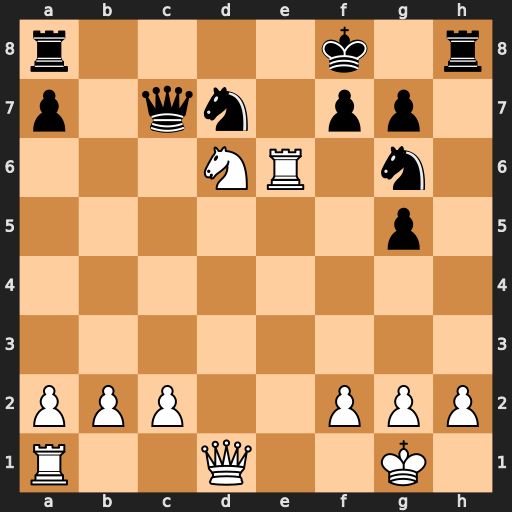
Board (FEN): r4k1r/p1qn1pp1/3NR1n1/6p1/8/8/PPP2PPP/R2Q2K1
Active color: w
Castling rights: -
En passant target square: -
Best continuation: Qf3 Qxd6 Rxd6